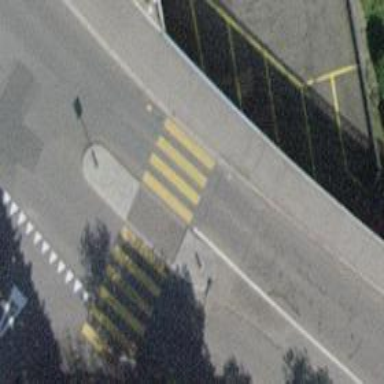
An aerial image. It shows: Uncontrolled zebra crossing with pedestrian island.